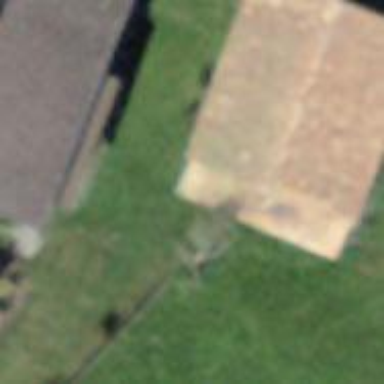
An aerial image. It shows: Rural barn.